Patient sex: M
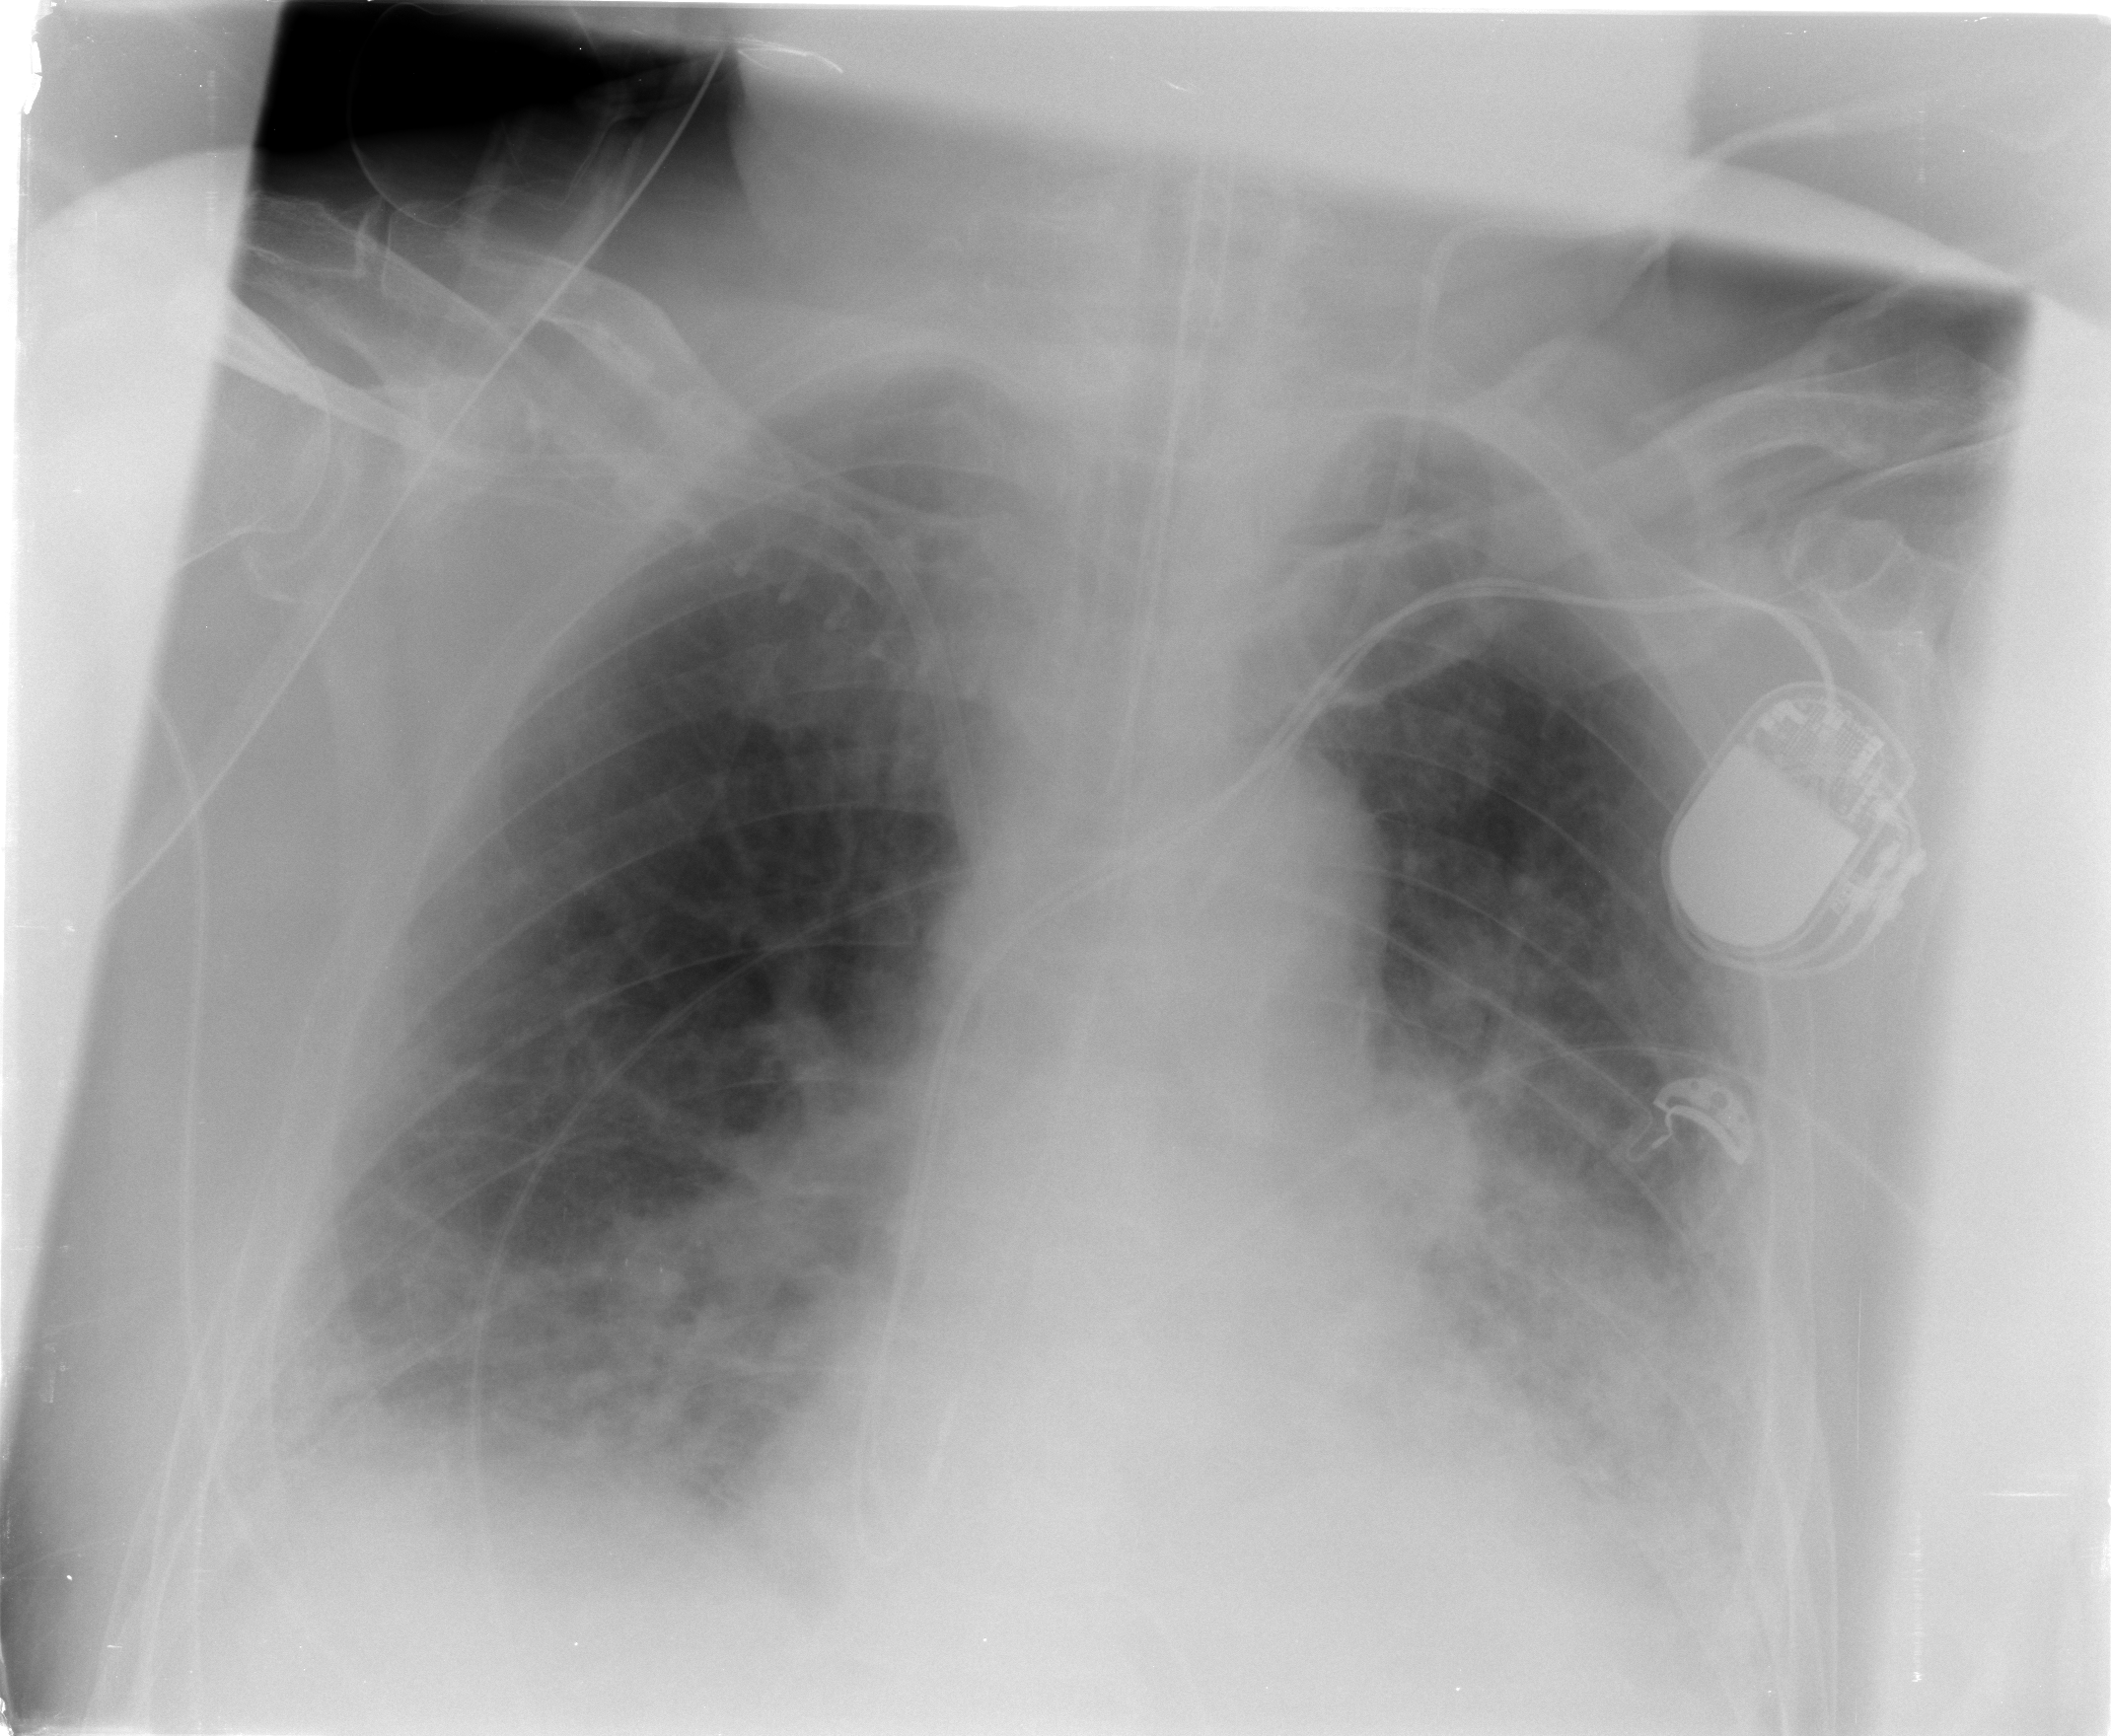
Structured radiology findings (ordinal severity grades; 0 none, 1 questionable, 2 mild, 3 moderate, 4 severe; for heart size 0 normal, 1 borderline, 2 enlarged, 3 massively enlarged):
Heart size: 1
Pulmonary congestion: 2
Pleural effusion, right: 2
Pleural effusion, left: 2
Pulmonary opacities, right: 3
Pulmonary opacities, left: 3
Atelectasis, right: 2
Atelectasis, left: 2